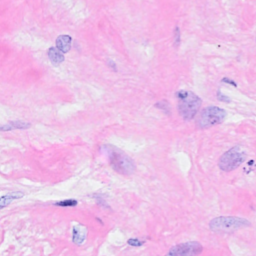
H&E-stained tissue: Breast